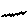
Label: zigzag